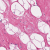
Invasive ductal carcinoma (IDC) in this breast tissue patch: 0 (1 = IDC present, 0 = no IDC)